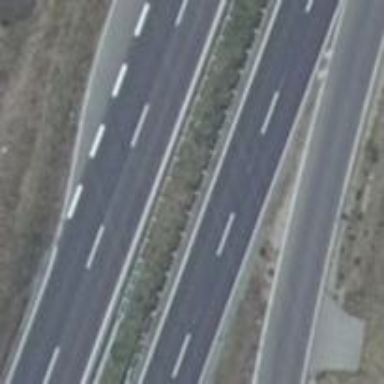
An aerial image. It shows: Asphalt road designated as trunk highway.